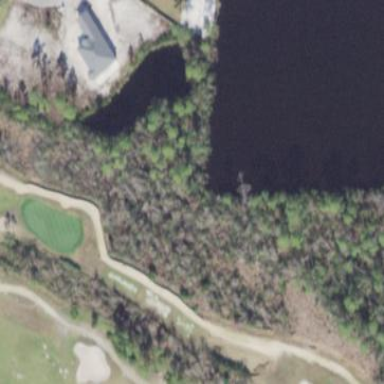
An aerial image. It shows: Scenic view of water hazard on golf course. The natural water feature adds beauty to the landscape.